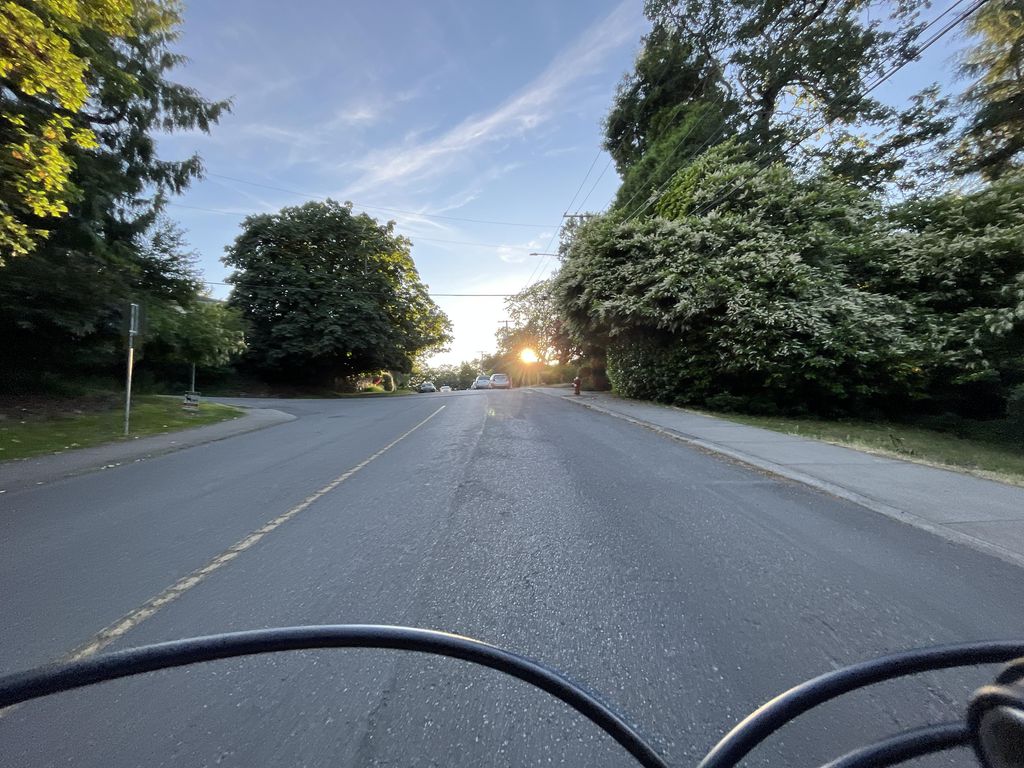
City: victoria